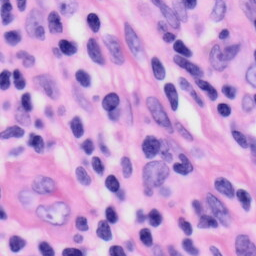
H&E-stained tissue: Skin